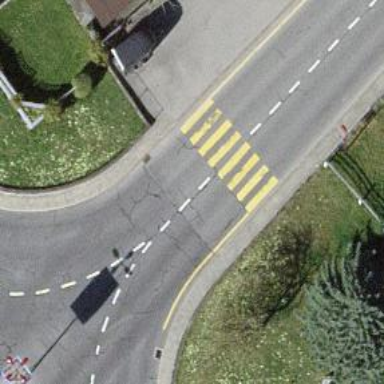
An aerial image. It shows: Zebra crossing on the road.